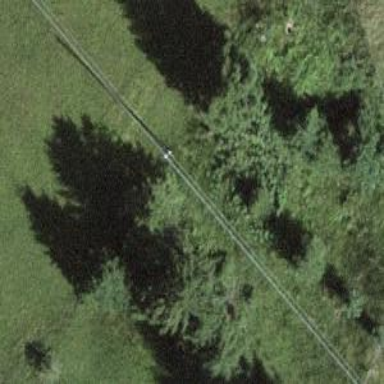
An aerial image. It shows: Utility pole in the area.